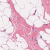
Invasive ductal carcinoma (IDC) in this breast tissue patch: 0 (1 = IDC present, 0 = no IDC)